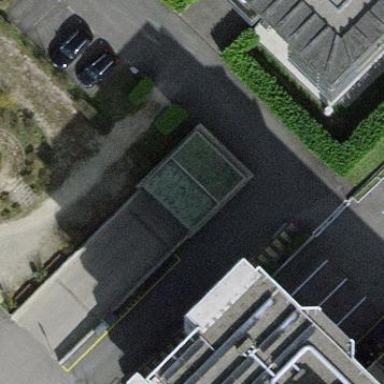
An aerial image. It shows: View of roof of building.